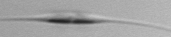
Label: Cylindrotheca